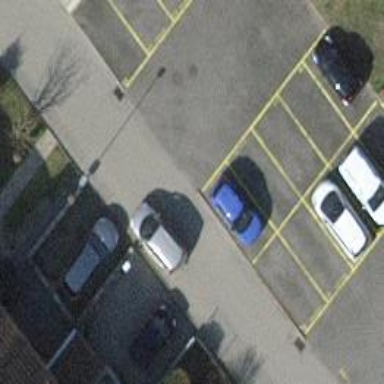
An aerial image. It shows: Parking aisle designated as service road.